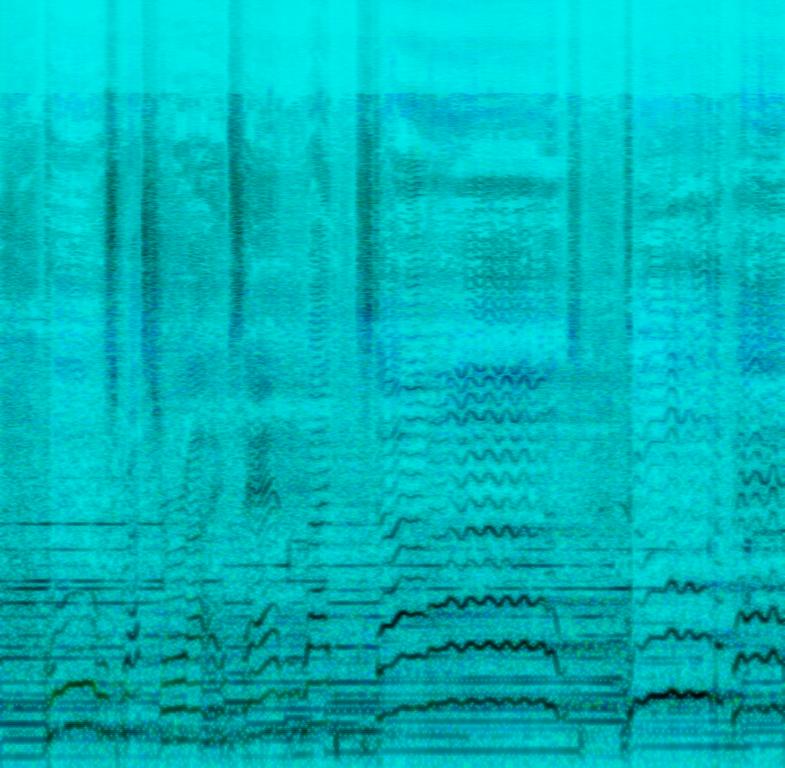
An organ is playing chords and melodies while a male voice is singing soulfully with a lot of reverb and delay in his voice. This is an amateur recording. This song may be playing proposing to someone.